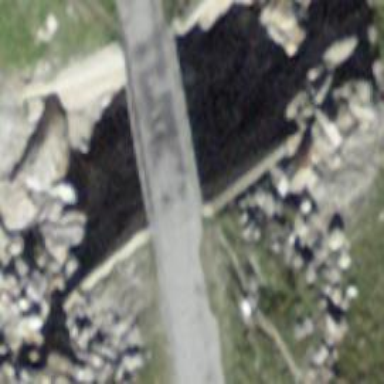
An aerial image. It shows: Bridge over service road with asphalt surface.